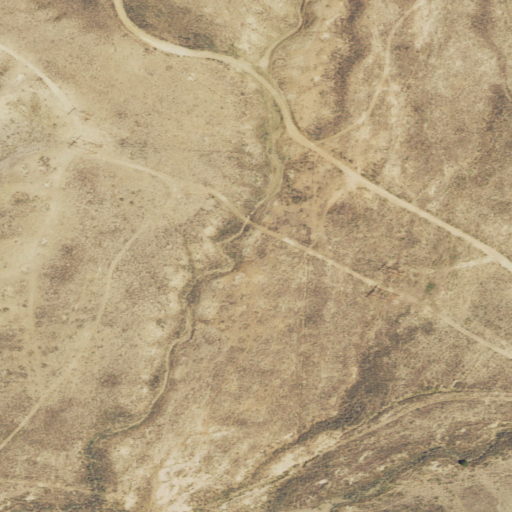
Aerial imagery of valley in Wyoming named McNees Draw containing only shrub